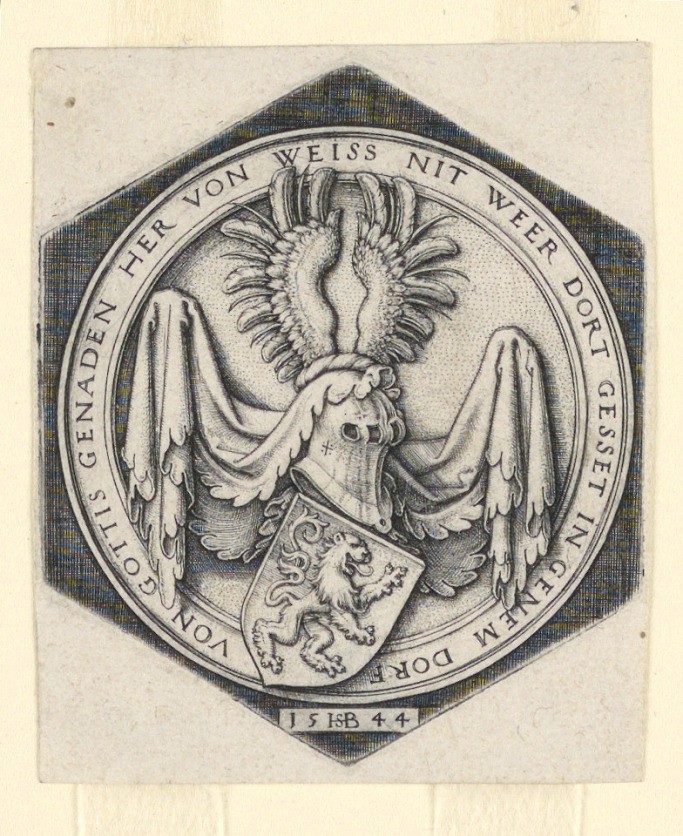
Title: Coat of Arms with a Lion
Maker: Hans Sebald Beham, German, 1500–1550
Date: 1544
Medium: Engraving on off-white laid paper
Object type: Print
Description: Vertical rectangle. A shield with a rampant Lion, facing right. The shield is crested by a helmet, bearing wings above. Plate is in the form of a hexagon.